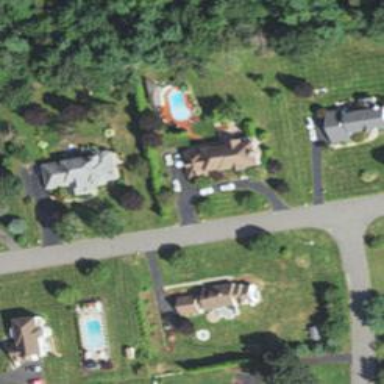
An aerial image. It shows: Driveway.